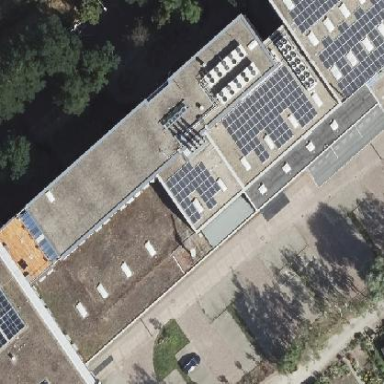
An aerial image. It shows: Office building.